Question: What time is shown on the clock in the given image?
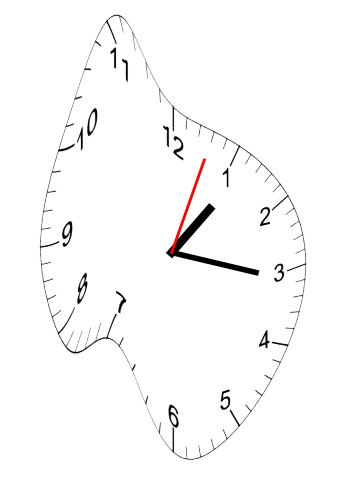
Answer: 01:16:03